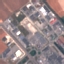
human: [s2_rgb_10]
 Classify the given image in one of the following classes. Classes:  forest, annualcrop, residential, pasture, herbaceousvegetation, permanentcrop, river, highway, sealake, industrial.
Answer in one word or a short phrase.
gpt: Industrial